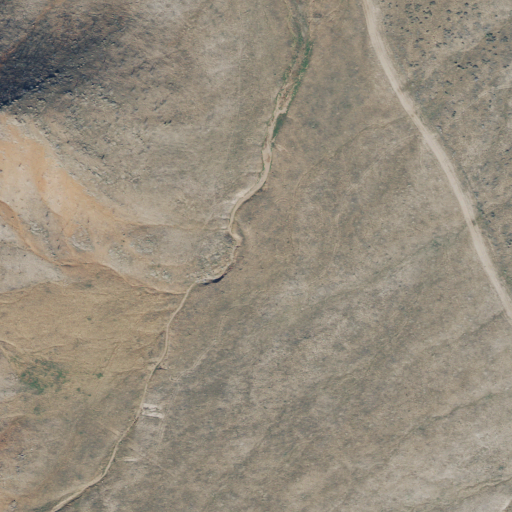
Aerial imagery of valley in Utah named Flat Canyon containing grassland and shrub